Interaction volume radius: 5 \u00c5
Interaction volume height: 30 \u00c5
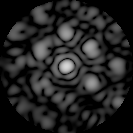
Disorder parameter: 0.4731